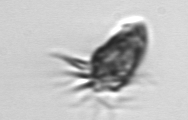
Label: Tontonia_appendiculariformis